Question: Im creating an app using RoR to manage a basketball league. I have two tables: 'Teams' & 'Games'. The 'Games' table takes two teams using foreign keys and contains the amount scored by each team like so:

Now, I would like to list all the teams, followed by their win-loss record. I cannot think of an easier way of doing this rather than a foreach loop that counts all the records in the games table that contains the team, and the team has more than the other team. And then again for losses. There has to be an easier way.
Any suggestions?
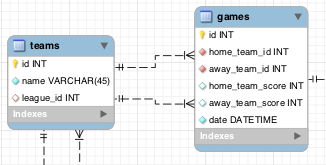
Answer: I agree that it would be best to stay away from loading all the records and counting these in Ruby. Doing it in a SQL query will be much faster.
'''
def team_stats(team_id)
# Wins are any game where the team played and scored higher than the other team
wins = Game.where('(home_team_id = ? AND home_team_score > away_team_score) OR (away_team_id = ? AND home_team_score < away_team_score)', team_id, team_id).count
# The opposite for losses
losses = Game.where('(home_team_id = ? AND home_team_score < away_team_score) OR (away_team_id = ? AND home_team_score > away_team_score)', team_id, team_id).count
# Ties are not accounted for
return {:wins => wins, :losses => losses}
end
'''